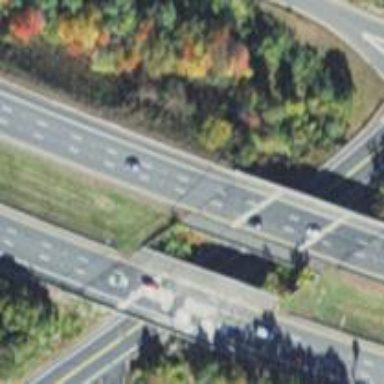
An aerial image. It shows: Motorway bridge with asphalt surface.